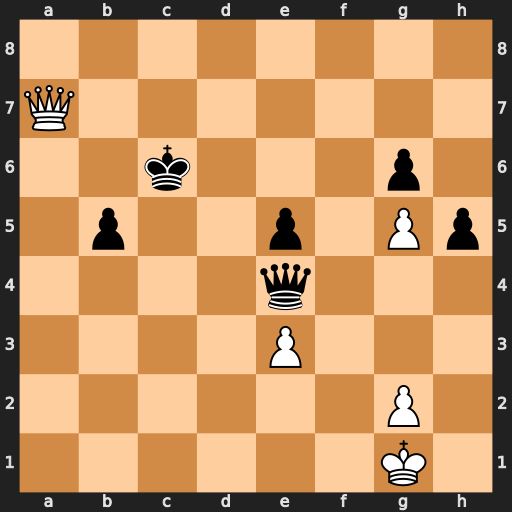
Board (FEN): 8/Q7/2k3p1/1p2p1Pp/4q3/4P3/6P1/6K1
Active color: w
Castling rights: -
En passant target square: -
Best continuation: Qa8+ Kc5 Qxe4